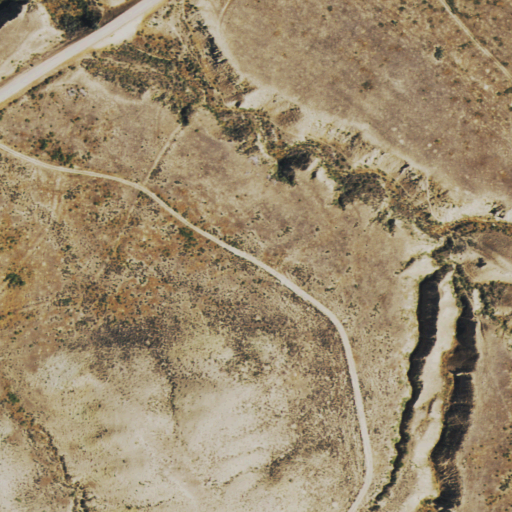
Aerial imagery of valley in Colorado named Deep Canyon containing shrub and grassland